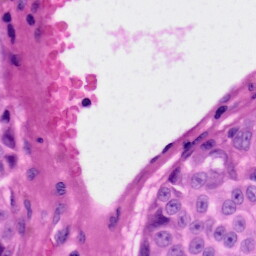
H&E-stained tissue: Skin